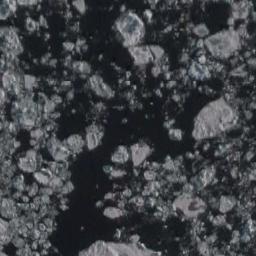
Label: sea_ice